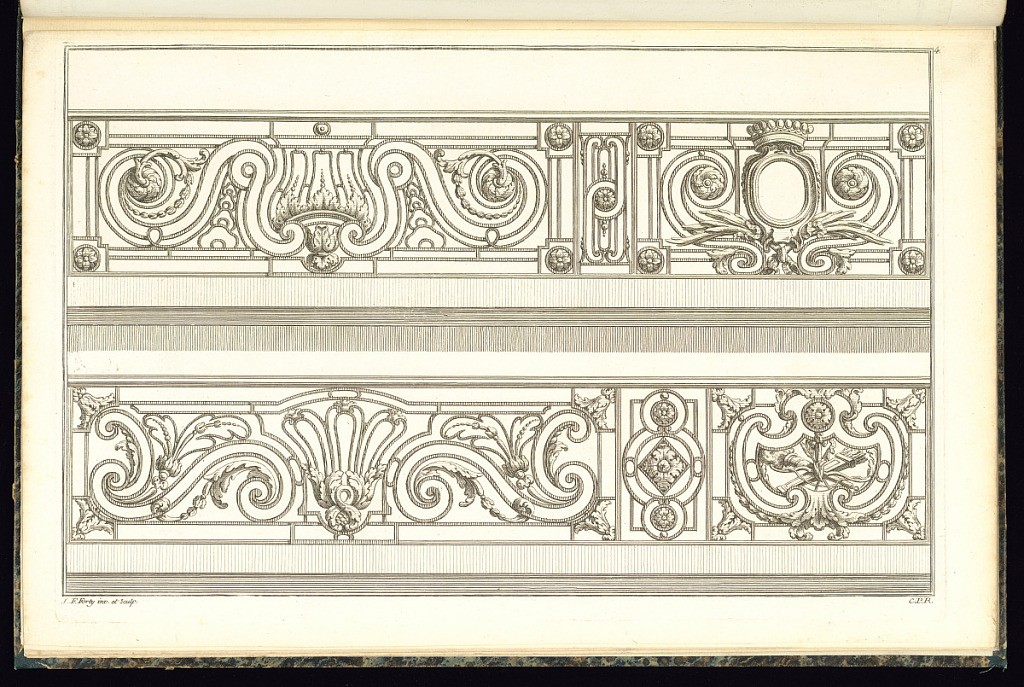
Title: Balcony Balustrade Designs
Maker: Jean François Forty, active 1775 – 1790
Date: late 18th century
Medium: Etching and engraving on laid paper
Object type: Print
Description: Two designs for ornamental ironwork balcony balustrades featuring rosettes, crown, palm leaves, oval, trophy with a flaming torch and a quiver of arrows, scrolling leaves (rinceaux), foliate scrolls, fleurons, c-scrolls, and s-scrolls. The plate is numbered and signed.